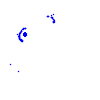
Particle: pion